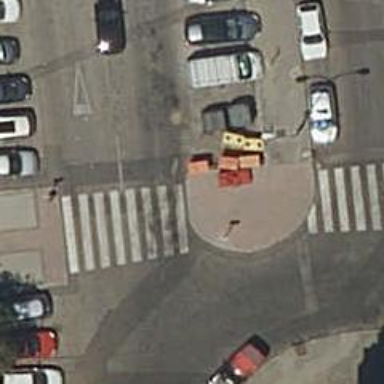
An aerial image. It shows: Sidewalk along the footway.